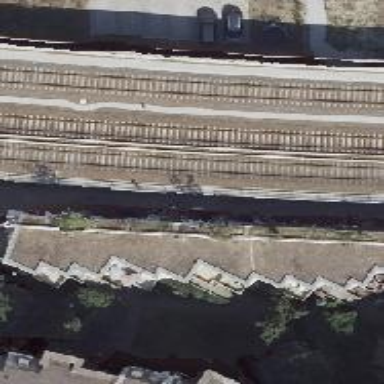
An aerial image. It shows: Solitary milestone along the railway.